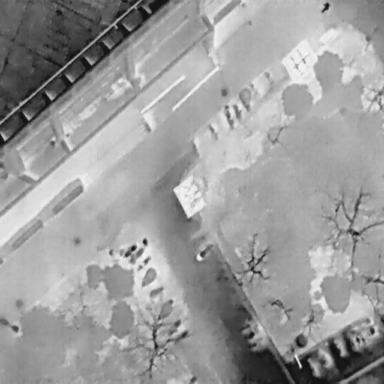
There is a Person in the infrared image.